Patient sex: F
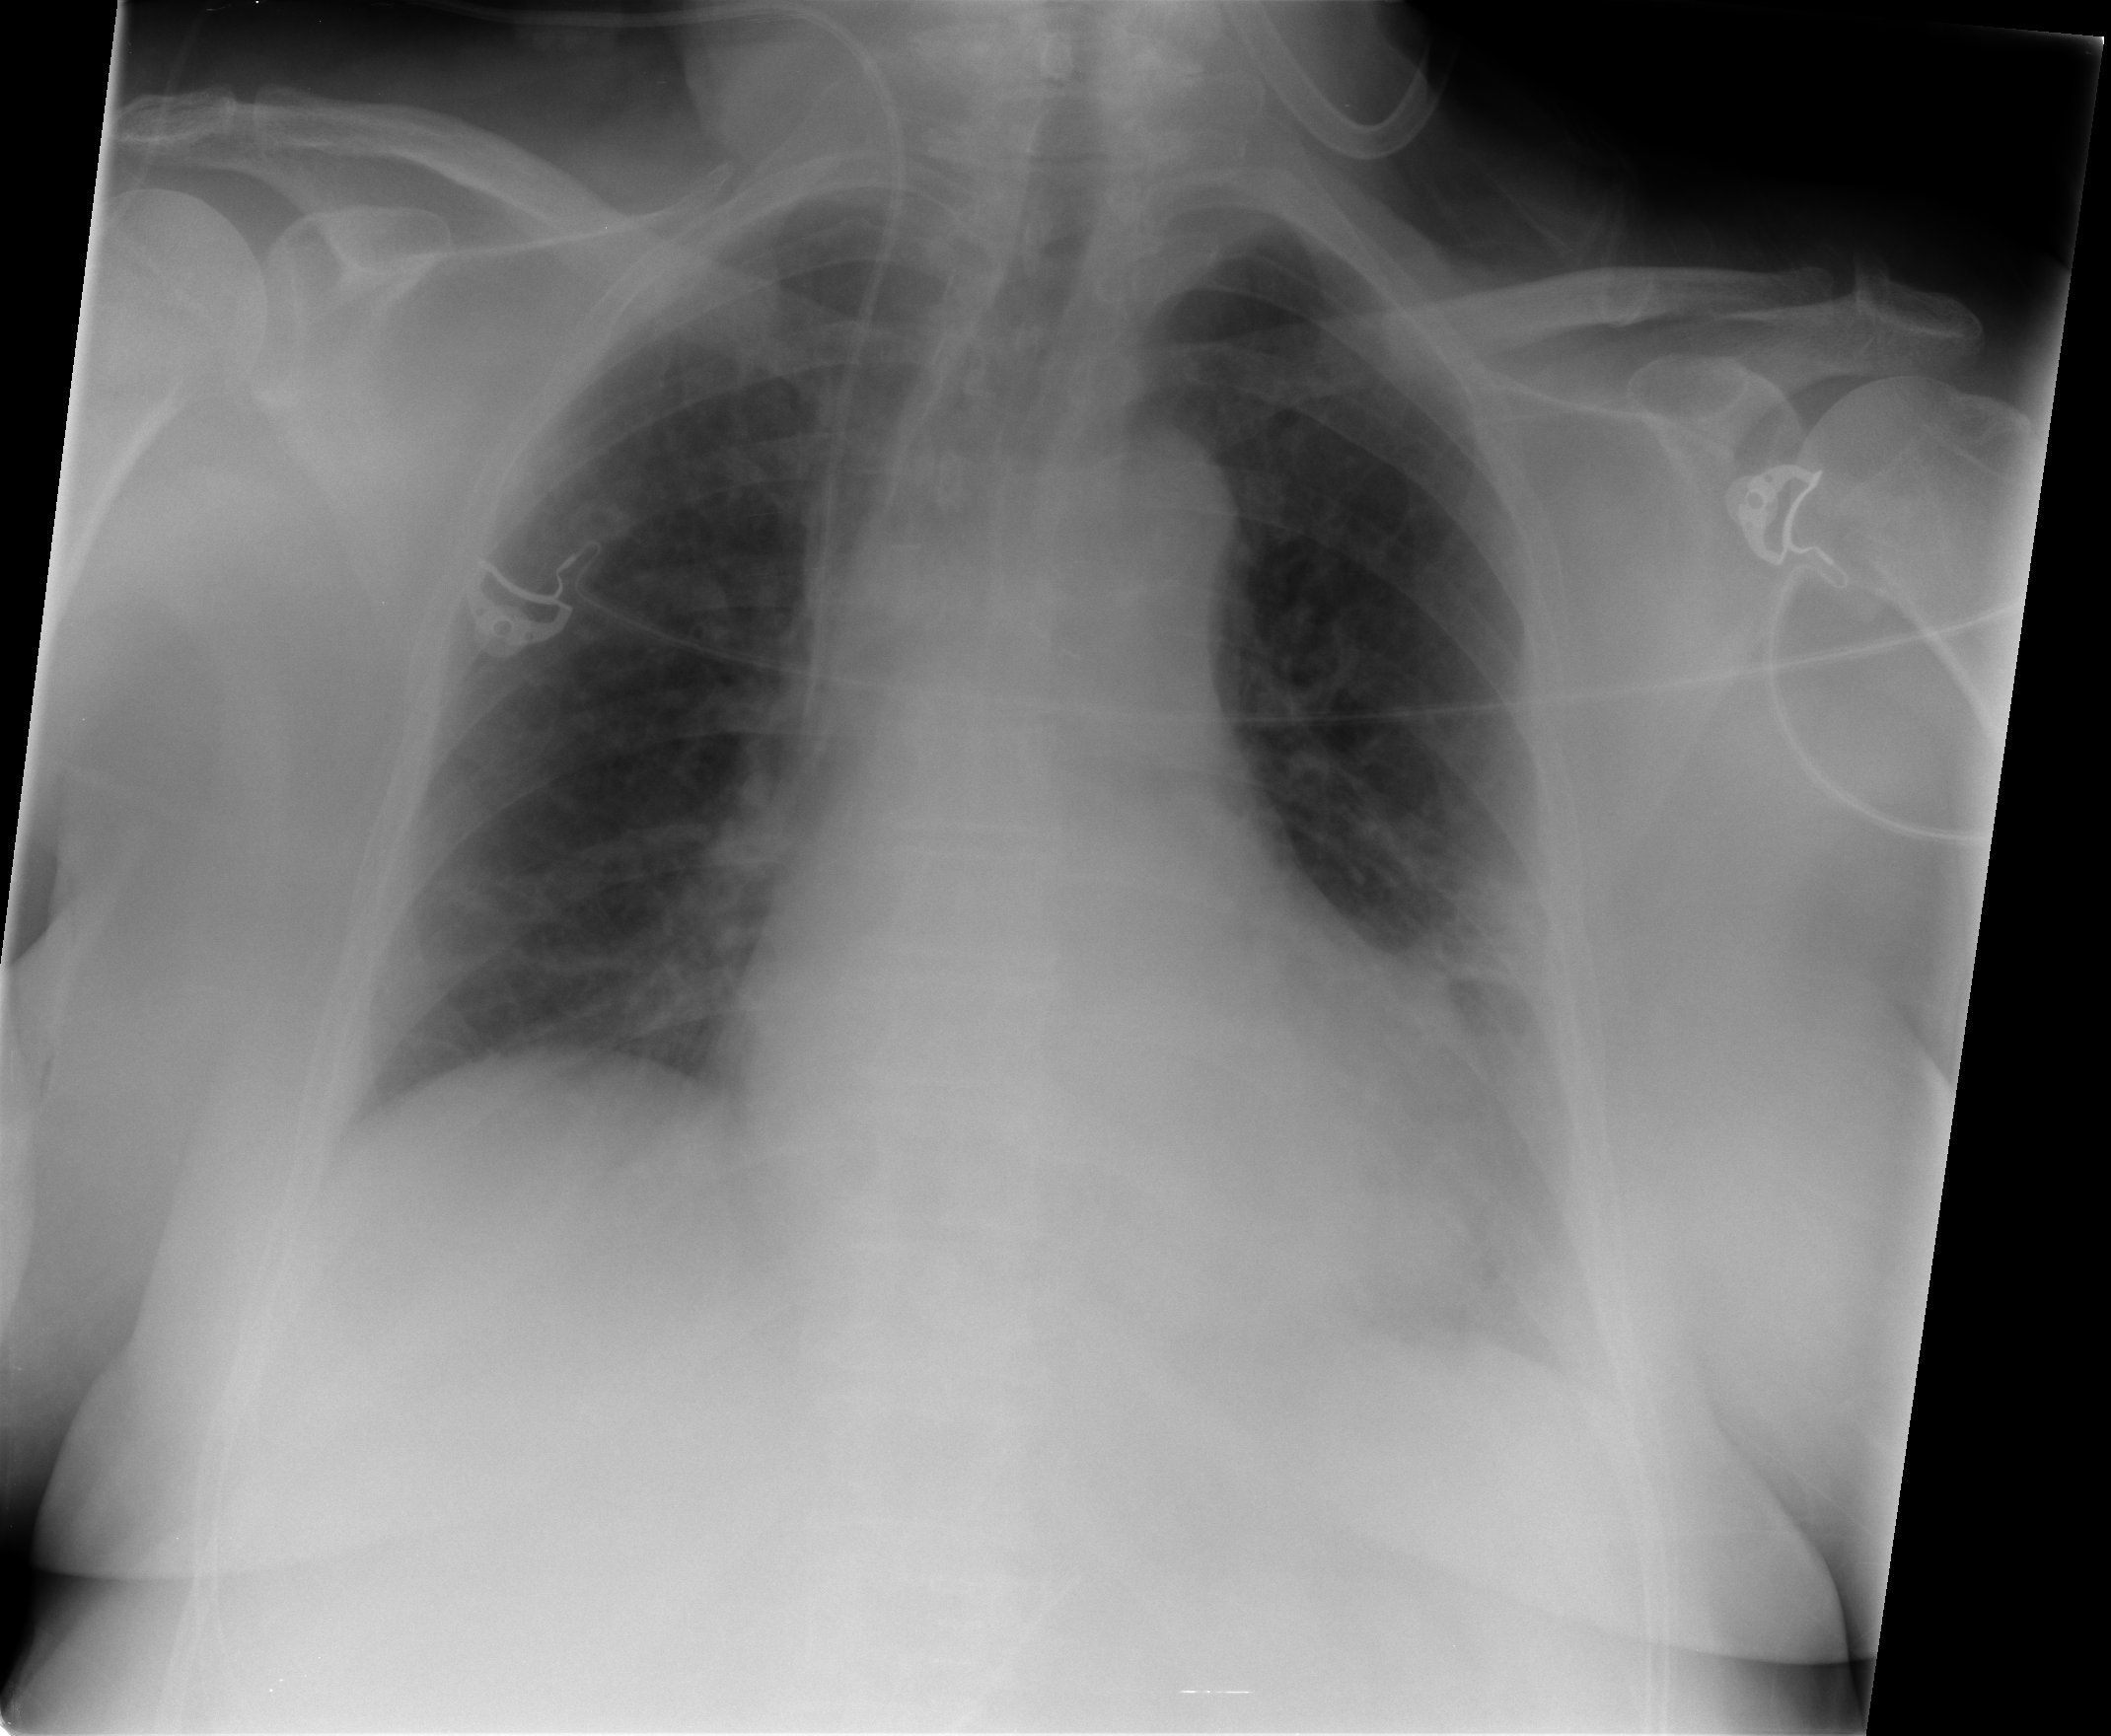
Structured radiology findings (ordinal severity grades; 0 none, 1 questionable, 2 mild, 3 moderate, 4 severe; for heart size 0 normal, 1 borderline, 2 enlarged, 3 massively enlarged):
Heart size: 0
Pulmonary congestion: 0
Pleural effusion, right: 0
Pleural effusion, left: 0
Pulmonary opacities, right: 0
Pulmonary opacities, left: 0
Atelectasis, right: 0
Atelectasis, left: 2